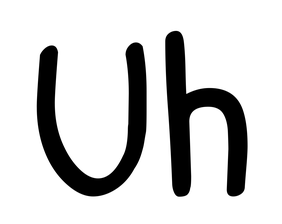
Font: PatrickHand-Regular